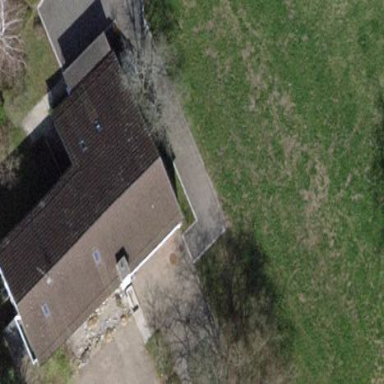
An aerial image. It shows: Kindergarten building.